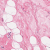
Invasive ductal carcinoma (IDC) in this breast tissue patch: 0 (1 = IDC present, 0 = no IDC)